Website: walmart
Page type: address-validator
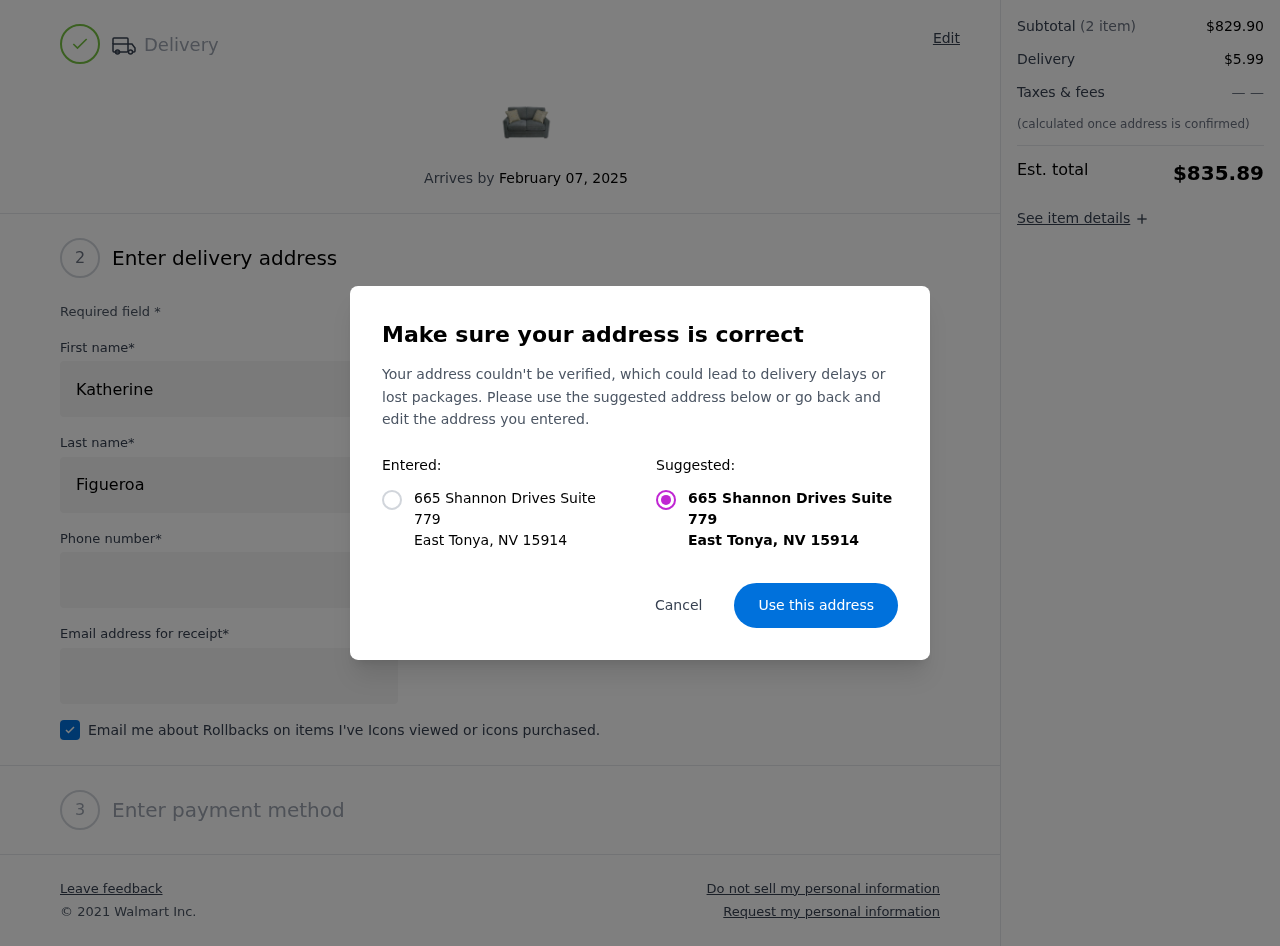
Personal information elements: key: PII_CITY
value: East Tonya
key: PII_POSTCODE
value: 15914
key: PII_STATE_ABBR
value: NV
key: PII_STREET
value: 665 Shannon Drives Suite 779
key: PII_FIRSTNAME
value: Katherine
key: PII_LASTNAME
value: Figueroa
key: PII_STREET2
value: Suite 844
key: PII_PHONE
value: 3486805952
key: PII_EMAIL
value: katherine_figueroa@yahoo.com
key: PII_POSTCODE_FULL
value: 15914
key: PII_POSTCODE_NUMERIC
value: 15914
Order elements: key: ORDER_DELIVERY_DATE
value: February 07, 2025
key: ORDER_SUBTOTAL
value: $829.90
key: ORDER_SHIPPING_COST
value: $5.99
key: ORDER_TOTAL
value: $835.89